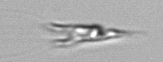
Label: Chrysochromulina_lanceolata